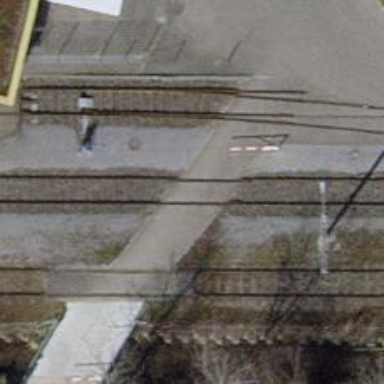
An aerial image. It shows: Uncontrolled level crossing for the railway.